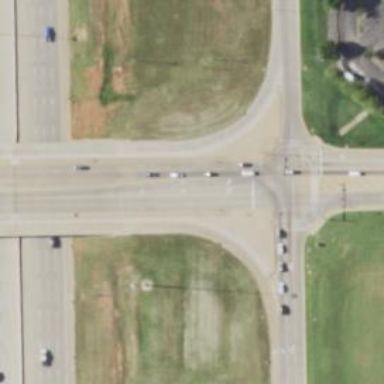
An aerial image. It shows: Secondary link road.